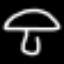
Label: mushroom